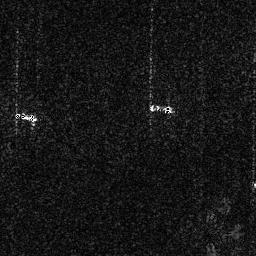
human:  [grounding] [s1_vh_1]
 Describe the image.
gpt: In the satellite image, there is  <ref>1 small ship </ref> <box>[[5, 42, 14, 47, 0]]</box> located at left,  <ref>1 small ship </ref> <box>[[57, 39, 67, 44, 0]]</box> located at center.